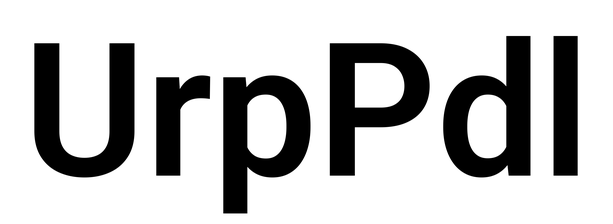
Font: Roboto_SemiBold